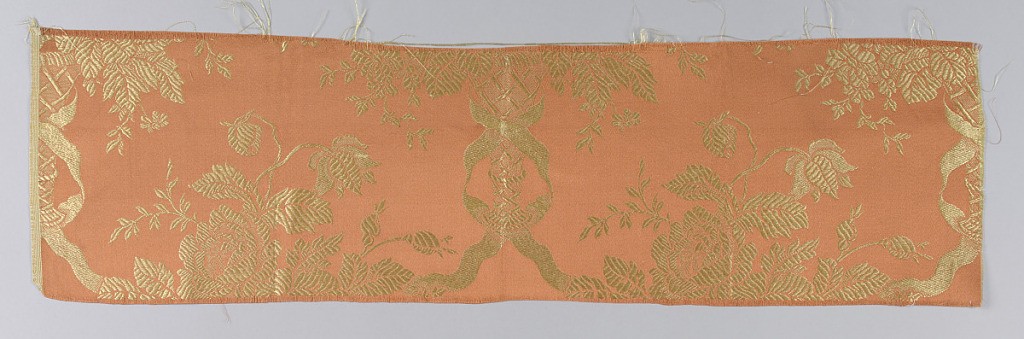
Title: Sample
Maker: Orinoka Mills, Philadelphia, Pennsylvania, USA
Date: ca. 1910
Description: orange warp and gold color weft making a pattern of flowers in a vase with ribbons